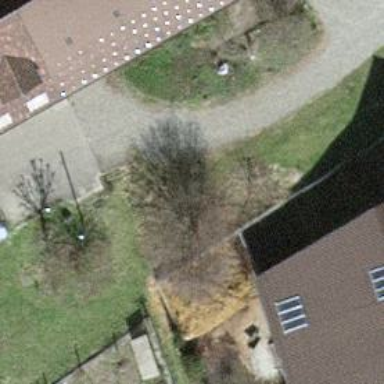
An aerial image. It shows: Urban tree adds touch of nature to the surroundings.